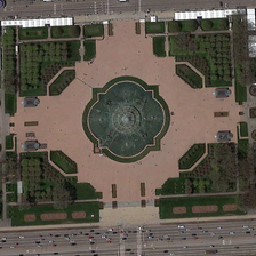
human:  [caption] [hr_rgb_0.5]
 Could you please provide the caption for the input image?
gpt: A square with four corners and many green trees between two parallel roads.

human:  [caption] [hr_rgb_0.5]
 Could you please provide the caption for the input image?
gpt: Between the two parallel roads there is a square with many green trees at the four corners.

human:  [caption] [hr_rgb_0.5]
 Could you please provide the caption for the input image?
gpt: Between the two roads, there are four green trees.

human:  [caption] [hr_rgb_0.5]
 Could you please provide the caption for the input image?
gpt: A square with many green trees in four corners is between two parallel streets.

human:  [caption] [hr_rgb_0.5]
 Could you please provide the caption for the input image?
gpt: The square with many green trees at the four corners is located between two parallel roads.